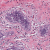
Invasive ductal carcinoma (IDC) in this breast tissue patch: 0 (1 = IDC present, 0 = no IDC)